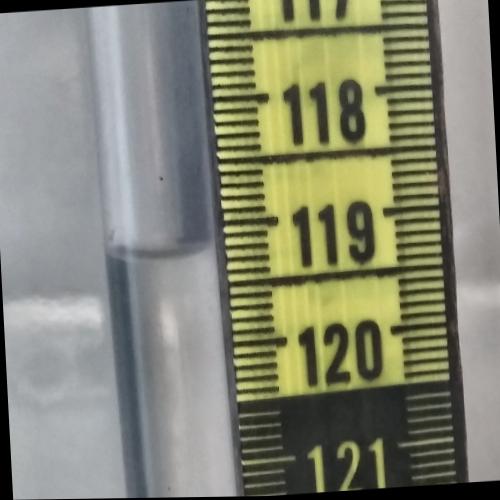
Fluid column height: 119.2 cm